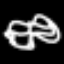
Label: squiggle